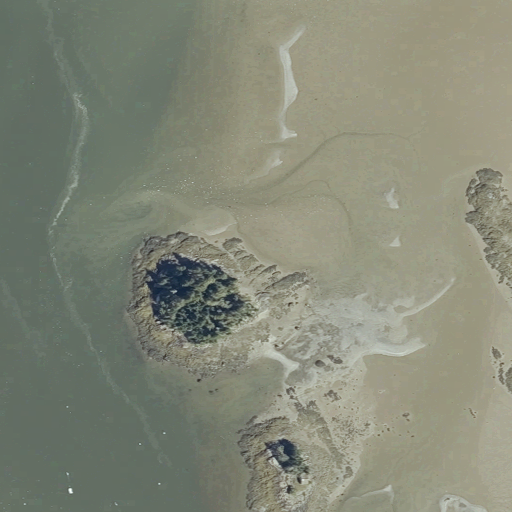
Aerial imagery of island in Maine named Ripley Islands containing open water and herbaceous wetlands